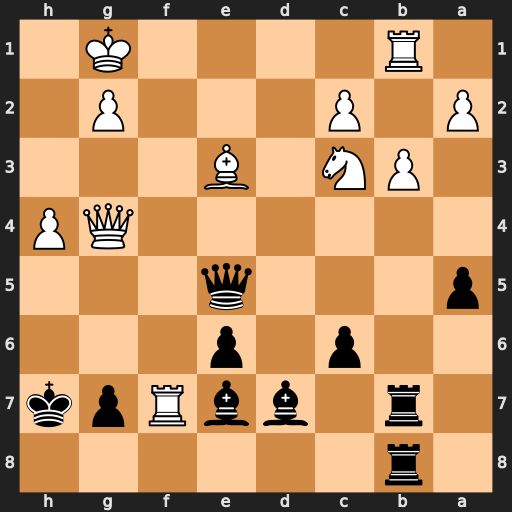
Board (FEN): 1r6/1r1bbRpk/2p1p3/p3q3/6QP/1PN1B3/P1P3P1/1R4K1
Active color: b
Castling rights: -
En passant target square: -
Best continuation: Qxe3+ Kh1 Qxc3